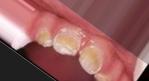
Condition: Caries